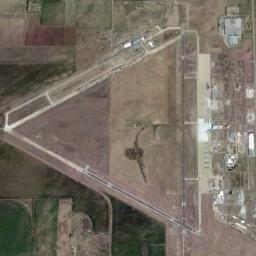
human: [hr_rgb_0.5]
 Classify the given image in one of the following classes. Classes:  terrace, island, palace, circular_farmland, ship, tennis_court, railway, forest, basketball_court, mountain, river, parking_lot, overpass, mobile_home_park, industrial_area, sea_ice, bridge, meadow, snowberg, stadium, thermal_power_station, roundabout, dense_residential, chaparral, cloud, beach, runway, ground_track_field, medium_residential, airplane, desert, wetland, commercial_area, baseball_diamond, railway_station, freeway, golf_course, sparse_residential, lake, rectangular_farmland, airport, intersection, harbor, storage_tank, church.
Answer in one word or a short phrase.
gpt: airport